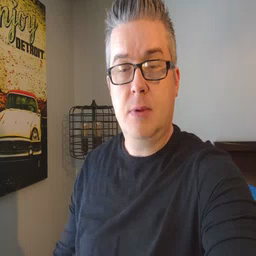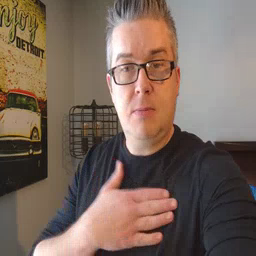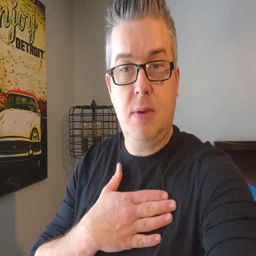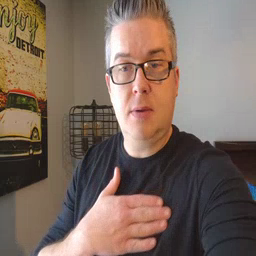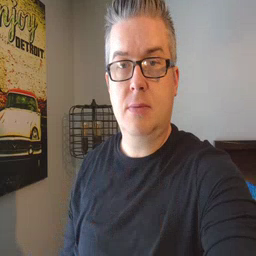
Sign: minemy